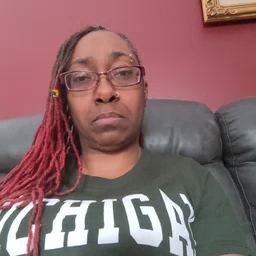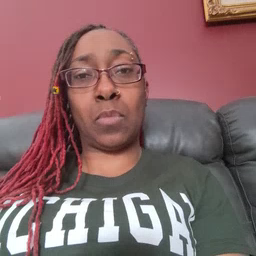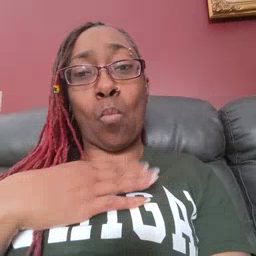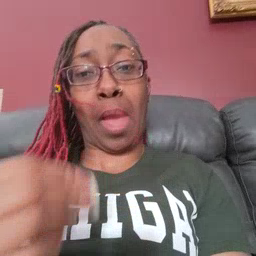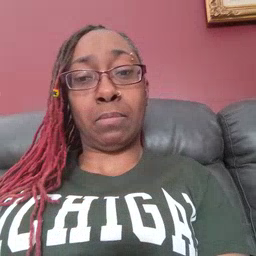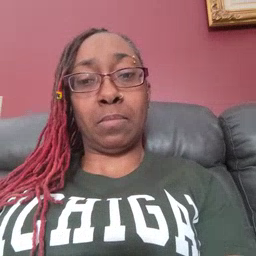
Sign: white